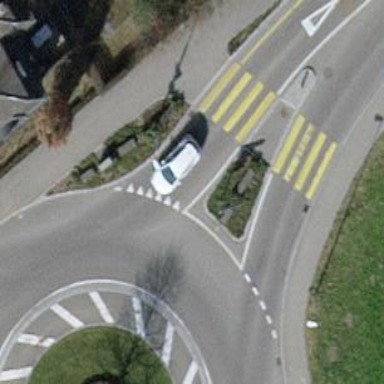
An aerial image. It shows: Traffic calming island.